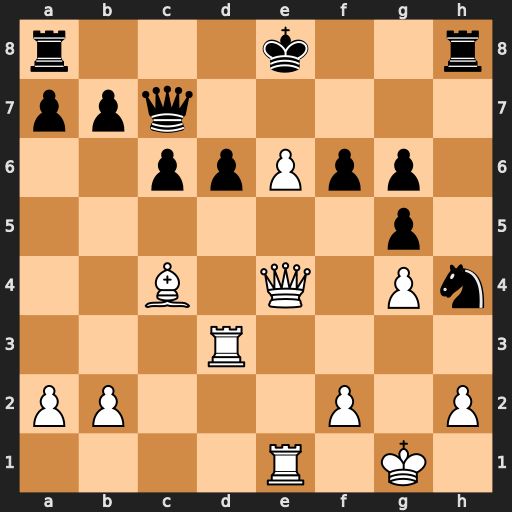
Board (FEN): r3k2r/ppq5/2ppPpp1/6p1/2B1Q1Pn/3R4/PP3P1P/4R1K1
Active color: w
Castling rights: kq
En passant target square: -
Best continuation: e7 d5 Bxd5 cxd5 Qxd5